Question: Let's say i have 2 textured triangles.
I want to draw one triangle over the other one, such that the top one is basically laying on top of the second one.
Now technically they are on the same plane, but they do not share the same "space" (they do not intersect), though visually it is tough to tell at a certain distance.
Basically when these triangles are very close together (in parallel) i see texture "artifacts". I should ONLY see the triangle that is on top. But what im seeing is that the triangle in the background tends to "bleed" through.
Is there a way to alleviate this side effect, like increasing the depth precision or something? Maybe even increase the tessellation of the triangles?
I am using vertex and index buffers. This is using OpenGL ES on iPhone.
I dont know if this picture will help or make things worse. But here it is. Two triangles very close to each other along the Z-axis (but not touching). (NOTE: the normal vector for these triangles are going straight towards you).

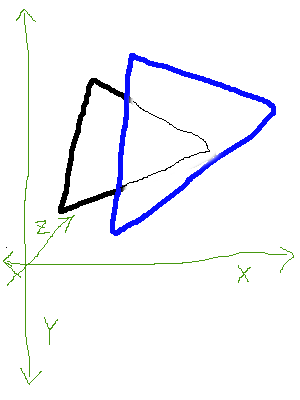
Answer: You could try changing the Depth Buffer function to something more appropriate...
'glDepthFunc(GL_ALWAYS)' - Essentially disables depth testing
'glDepthFunc(GL_GEQUAL)' - Overwrites when greater OR equal